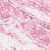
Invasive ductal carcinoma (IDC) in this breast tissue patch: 0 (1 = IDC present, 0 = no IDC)